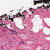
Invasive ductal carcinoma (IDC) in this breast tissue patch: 0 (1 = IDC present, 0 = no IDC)